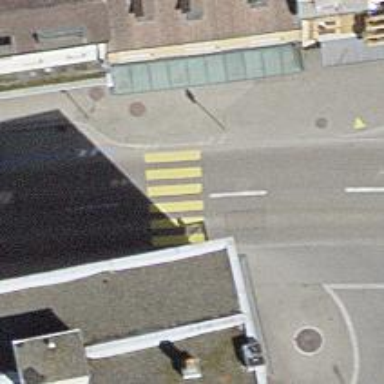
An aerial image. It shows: Zebra crossing on the road.